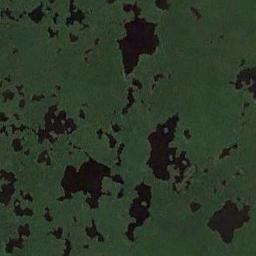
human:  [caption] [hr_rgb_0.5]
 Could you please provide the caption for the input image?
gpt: The wetland consists of green plants and water .

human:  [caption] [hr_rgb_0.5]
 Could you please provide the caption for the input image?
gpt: There are many different shapes and sizes of water around the wetlands .

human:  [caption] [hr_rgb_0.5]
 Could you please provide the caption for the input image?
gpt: Half of this wetland is flooded .

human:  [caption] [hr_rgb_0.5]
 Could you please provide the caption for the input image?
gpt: The surface of the lake in a wetland is covered with a large dense dark green and light green mixed plants .

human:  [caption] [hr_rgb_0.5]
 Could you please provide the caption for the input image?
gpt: There are many green areas and some water areas on the wetland .